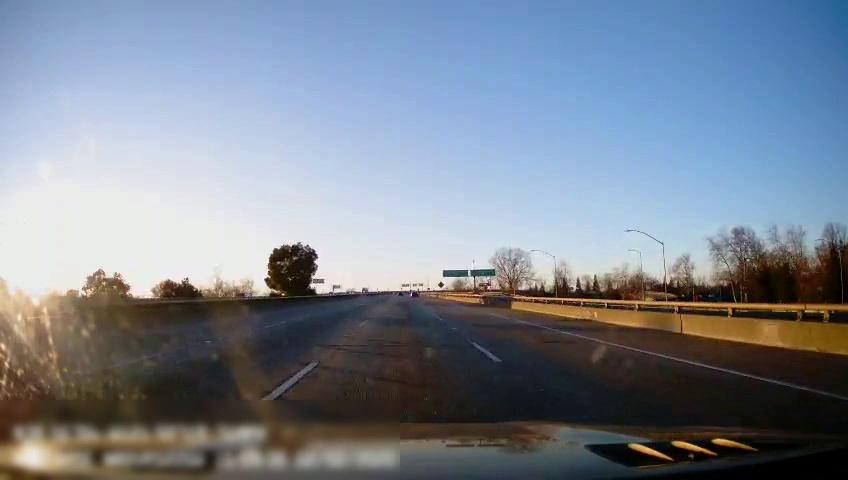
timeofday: Day
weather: Sunny
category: Drivable Space
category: Lanes | Current Lane
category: Lanes | Current Lane
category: Lanes | Alternate Lane
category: Lanes | Alternate Lane
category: Traffic | Signs
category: Traffic | Signs